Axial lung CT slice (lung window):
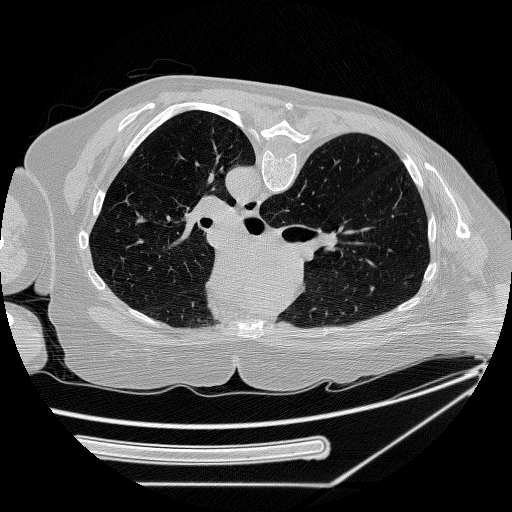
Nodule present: no